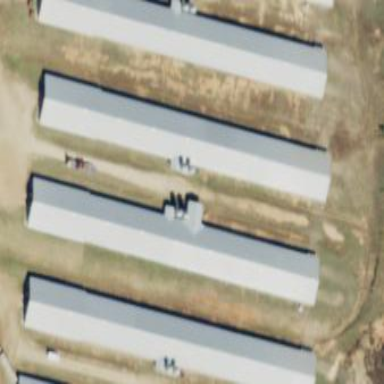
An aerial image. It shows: Poultry farmyard.